Field crop: tomato
Growth stage: 1
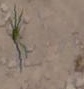
Species: cyperus